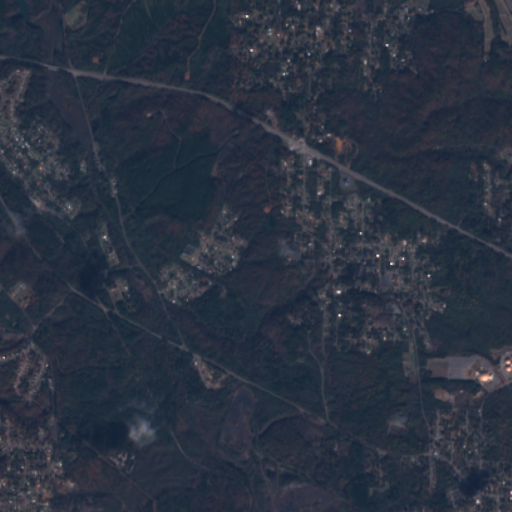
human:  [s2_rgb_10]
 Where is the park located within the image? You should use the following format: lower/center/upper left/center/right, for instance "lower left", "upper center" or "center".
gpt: The park is located in the upper left of the image.
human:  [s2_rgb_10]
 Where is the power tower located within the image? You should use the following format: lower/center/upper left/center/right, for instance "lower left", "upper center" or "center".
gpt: The power tower is located in the lower left of the image.
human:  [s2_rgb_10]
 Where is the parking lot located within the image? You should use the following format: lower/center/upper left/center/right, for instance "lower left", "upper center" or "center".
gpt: There is no parking lot in the image.